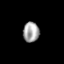
Tissue: prostate
Cell type: T cells
Senescence score: 0.3431
Nuclear area (px): 319
Mean DAPI intensity: 162.574